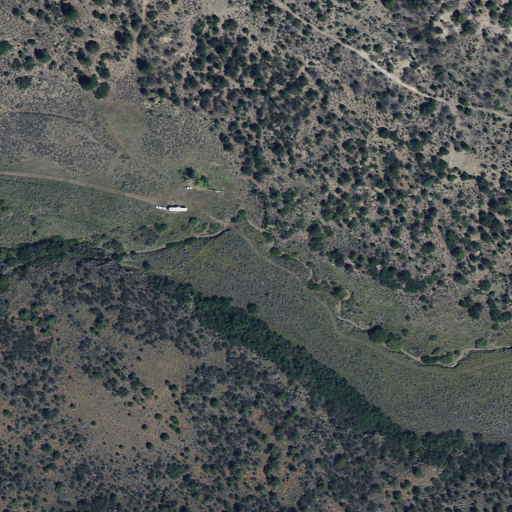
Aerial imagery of valley in Utah named Water Canyon containing evergreen forest and shrub